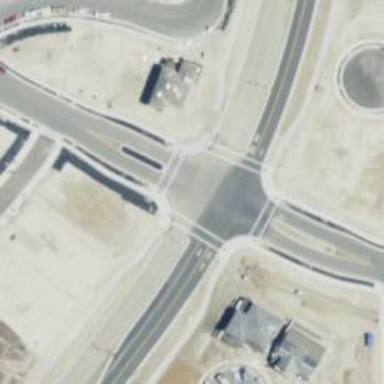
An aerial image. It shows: Marked road crossing.